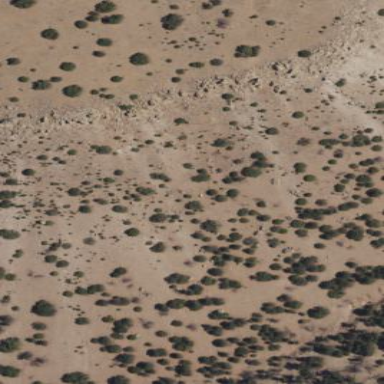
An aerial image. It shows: Area covered in scrub vegetation.